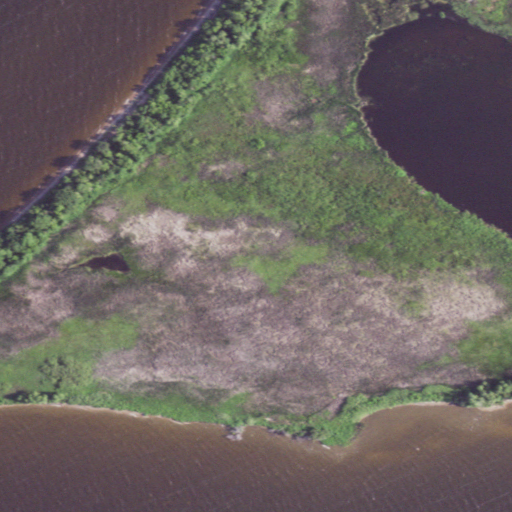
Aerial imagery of island in Minnesota named Hay Island containing herbaceous wetlands, open water, and woody wetlands